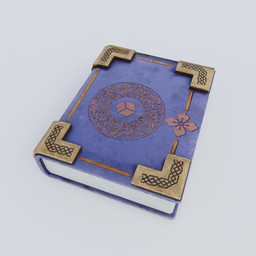
Label: tools